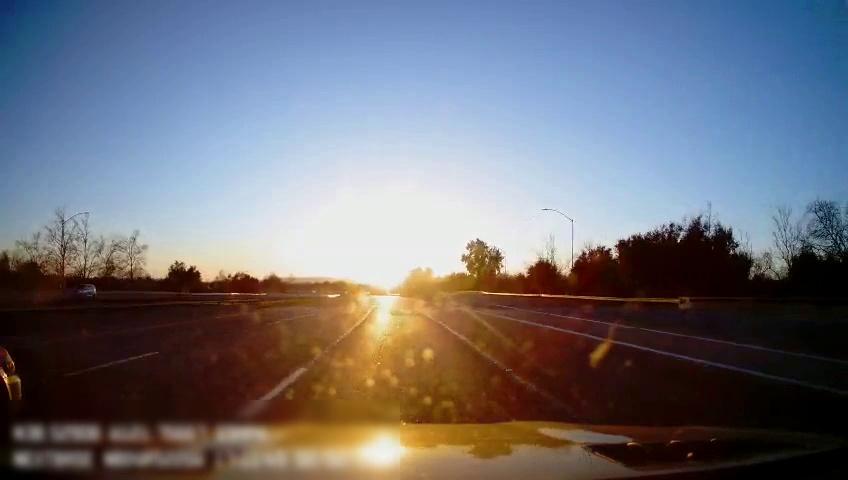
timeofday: Day
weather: Sunny
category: Drivable Space
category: Drivable Space
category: Vehicles | SUV
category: Vehicles | SUV
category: Lanes | Alternate Lane
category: Lanes | Alternate Lane
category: Lanes | Current Lane
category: Lanes | Current Lane
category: Lanes | Alternate Lane
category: Lanes | Alternate Lane